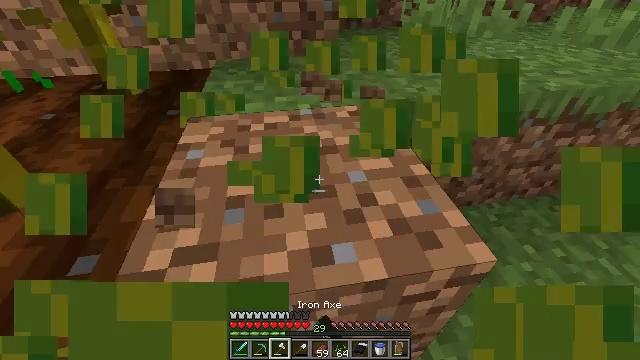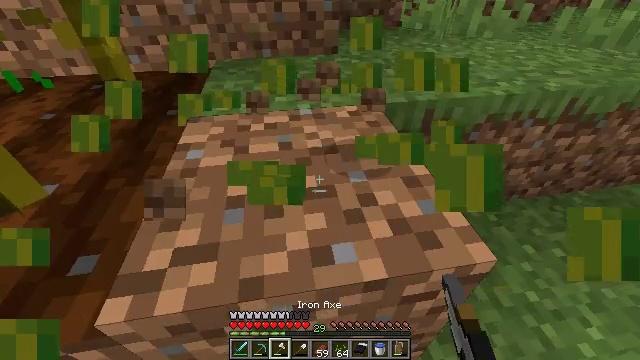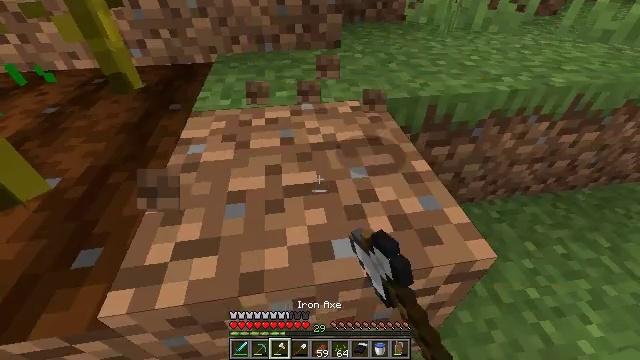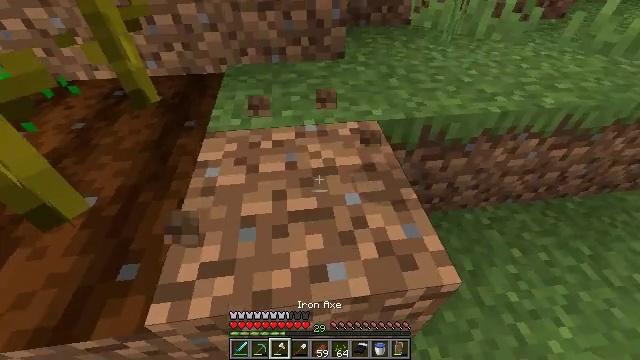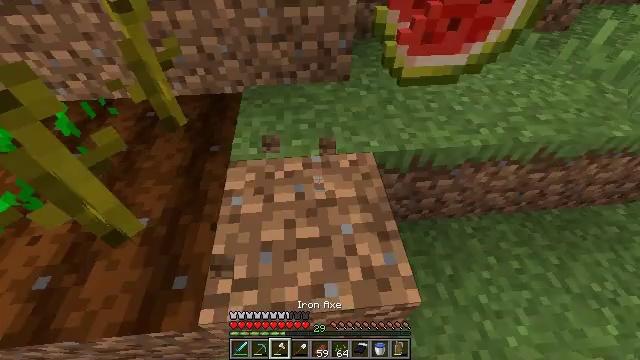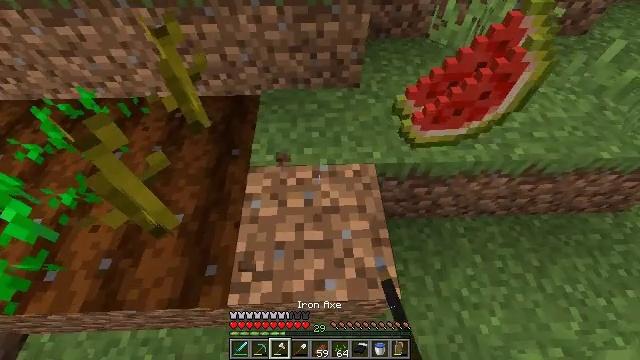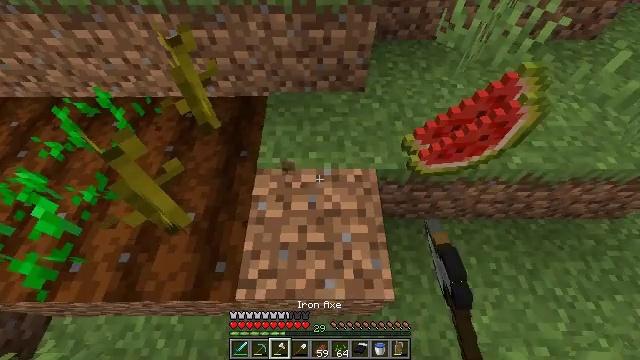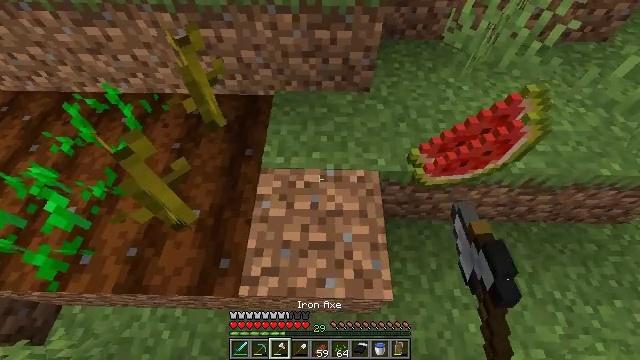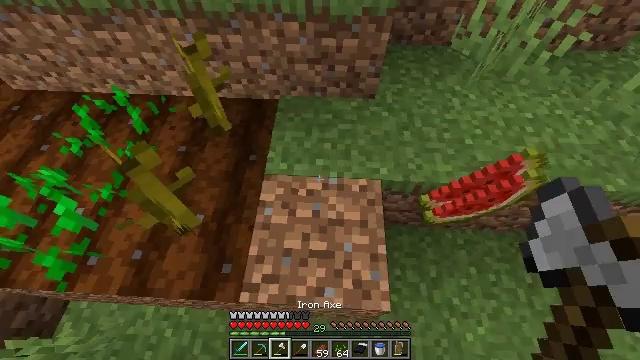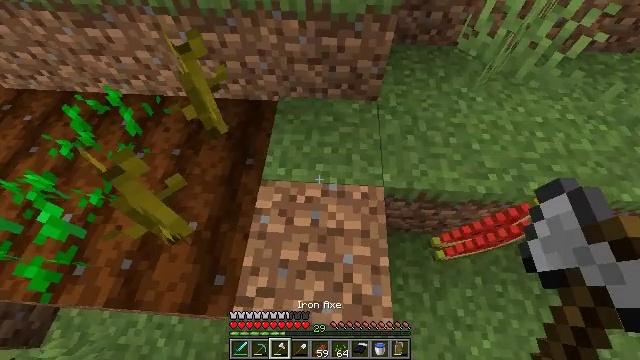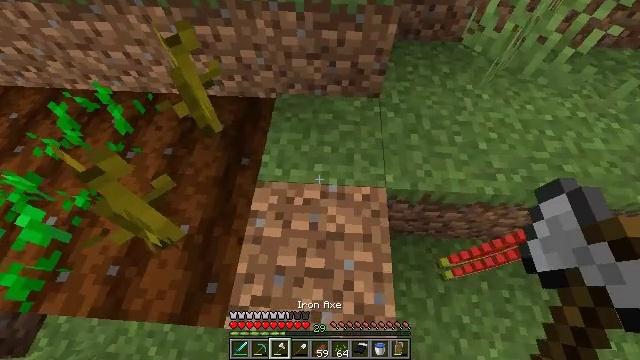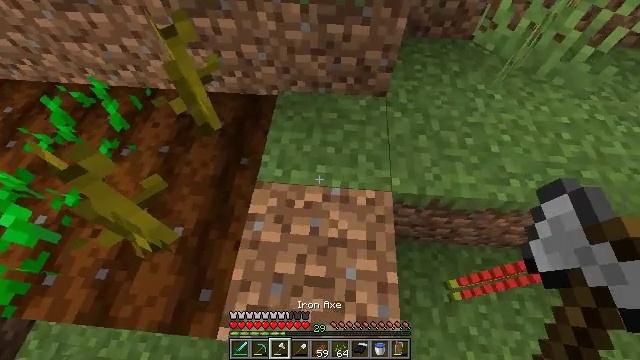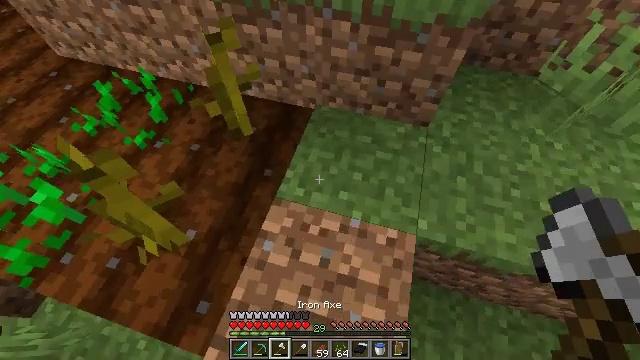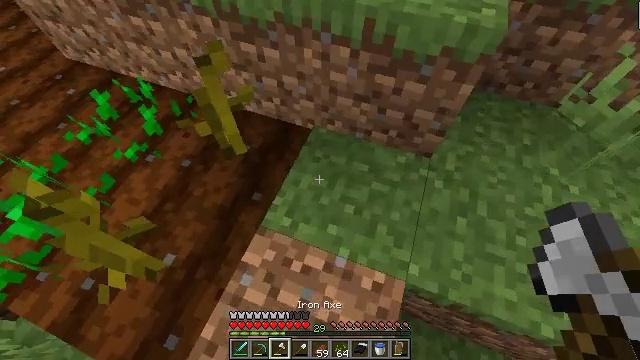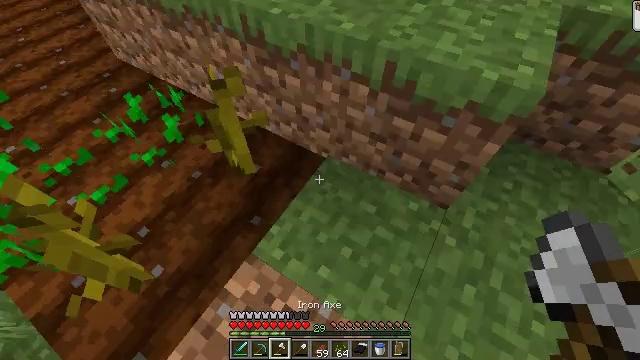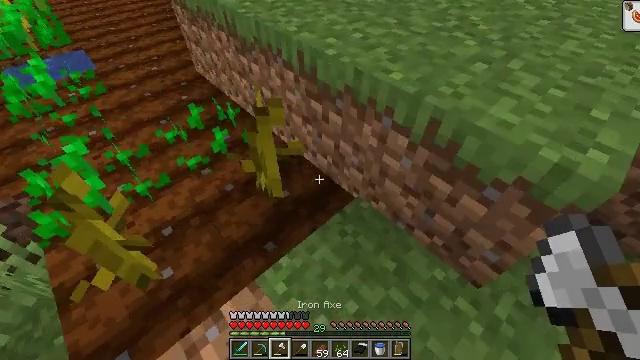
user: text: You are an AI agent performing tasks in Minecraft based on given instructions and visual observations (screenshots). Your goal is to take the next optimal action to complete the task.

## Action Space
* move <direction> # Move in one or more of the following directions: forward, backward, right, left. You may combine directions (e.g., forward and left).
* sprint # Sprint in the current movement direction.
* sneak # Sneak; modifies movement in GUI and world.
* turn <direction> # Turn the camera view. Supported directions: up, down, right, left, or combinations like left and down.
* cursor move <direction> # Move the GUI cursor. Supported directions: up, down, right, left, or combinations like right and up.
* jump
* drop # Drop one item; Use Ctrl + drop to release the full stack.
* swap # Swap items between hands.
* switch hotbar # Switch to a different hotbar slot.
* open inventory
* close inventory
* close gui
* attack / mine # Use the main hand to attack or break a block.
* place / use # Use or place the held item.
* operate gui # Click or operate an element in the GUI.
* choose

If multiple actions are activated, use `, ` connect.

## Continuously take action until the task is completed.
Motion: motion action
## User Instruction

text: Craft the melon seeds.
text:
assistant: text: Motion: attack / mine
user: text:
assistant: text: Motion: move forward, turn down
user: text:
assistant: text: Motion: move forward, turn left and down, jump
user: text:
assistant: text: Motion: move forward, turn left and down, jump
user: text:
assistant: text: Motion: move forward, turn left and down, jump
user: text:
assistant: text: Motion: move forward, turn left and down
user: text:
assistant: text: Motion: move forward, turn left and down
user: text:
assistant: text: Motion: move forward, turn left
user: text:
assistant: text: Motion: move forward
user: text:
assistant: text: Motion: move forward
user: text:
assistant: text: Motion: move forward, turn left
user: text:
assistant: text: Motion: move forward and move right, turn left
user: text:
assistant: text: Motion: move forward and move right, turn left
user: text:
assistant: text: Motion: move forward and move right, turn left and up
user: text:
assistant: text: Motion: move forward and move right, turn left and up
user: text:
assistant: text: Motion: move forward and move right, turn left and up
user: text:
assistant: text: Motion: move forward and move right, turn left and up
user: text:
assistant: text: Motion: move forward and move right, turn left and up
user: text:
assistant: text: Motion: move forward and move right, turn left and up, jump
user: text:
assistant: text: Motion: move forward and move right, turn left, jump
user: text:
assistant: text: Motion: move forward and move right, turn left and up, jump
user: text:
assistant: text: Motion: move forward and move right, turn left
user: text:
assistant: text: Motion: move right, turn left
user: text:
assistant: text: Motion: move right, turn left
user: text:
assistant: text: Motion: move right, turn left
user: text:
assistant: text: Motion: turn left
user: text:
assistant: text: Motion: turn left
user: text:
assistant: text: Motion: turn left and down
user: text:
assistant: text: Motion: turn left and down
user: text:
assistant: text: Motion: turn left and down